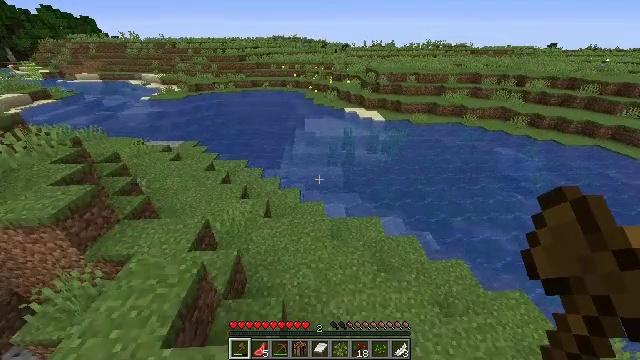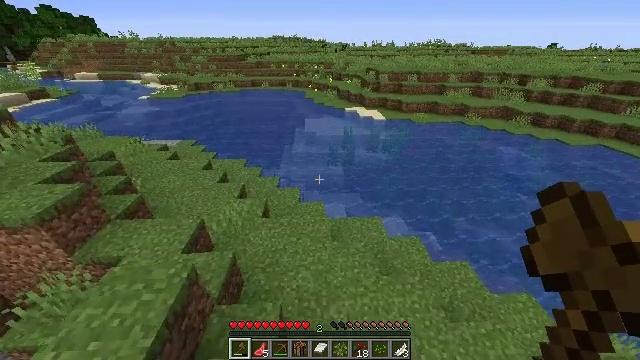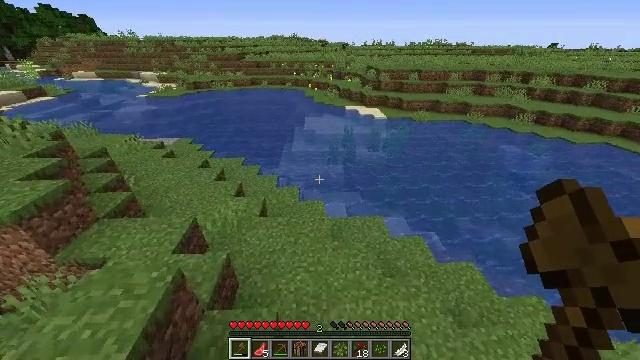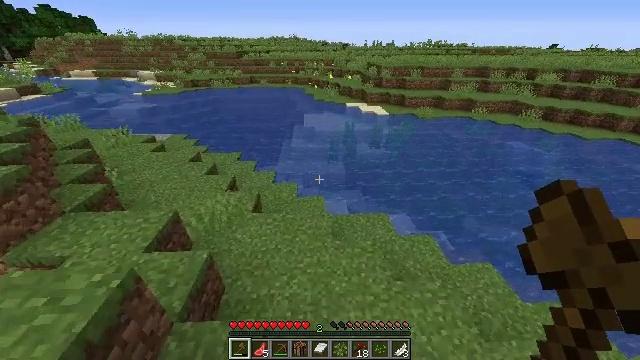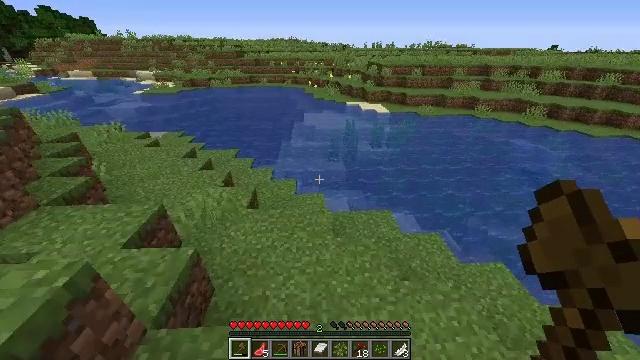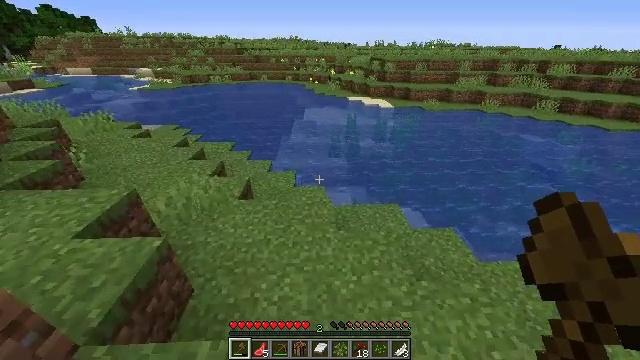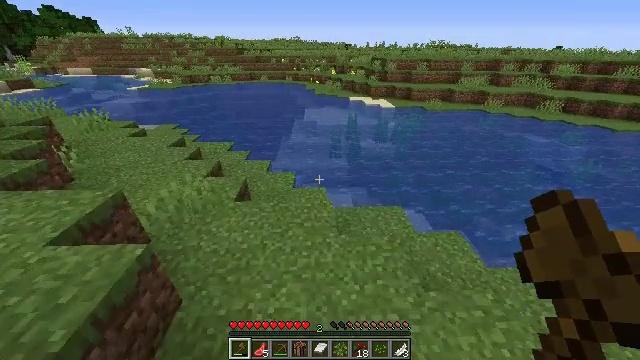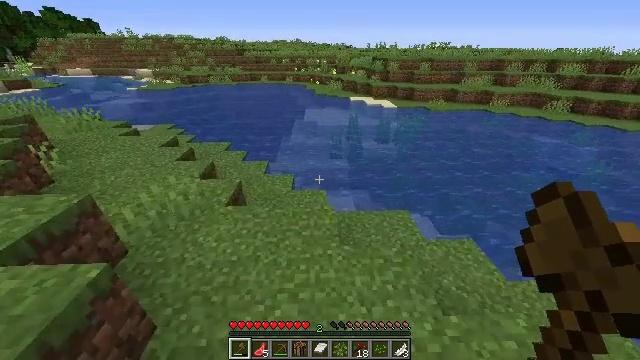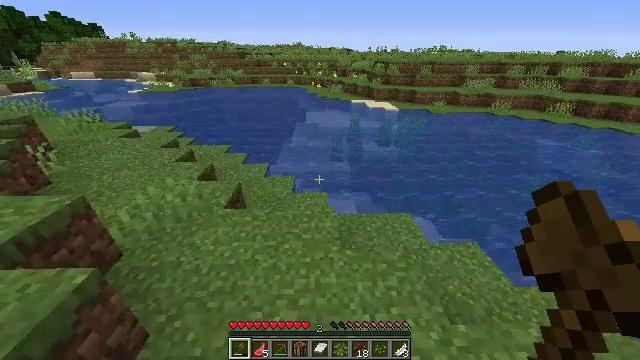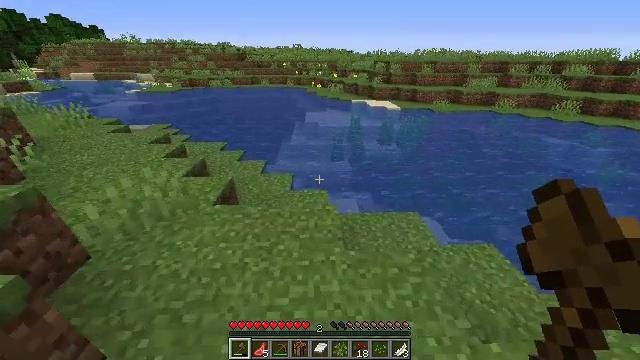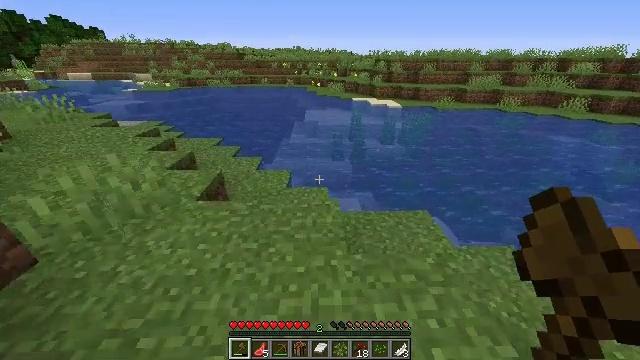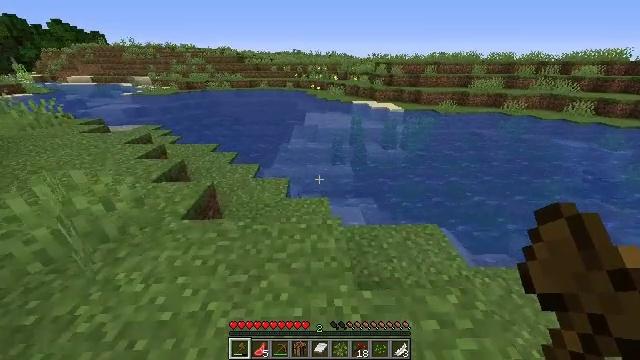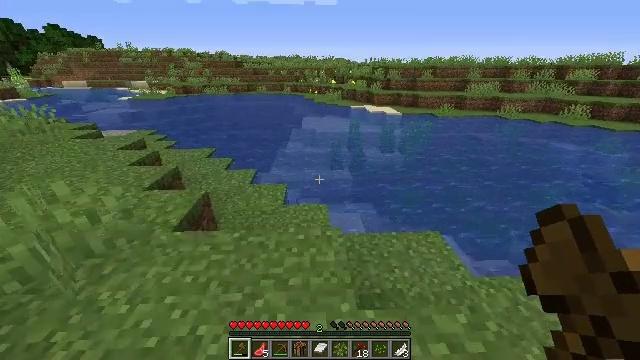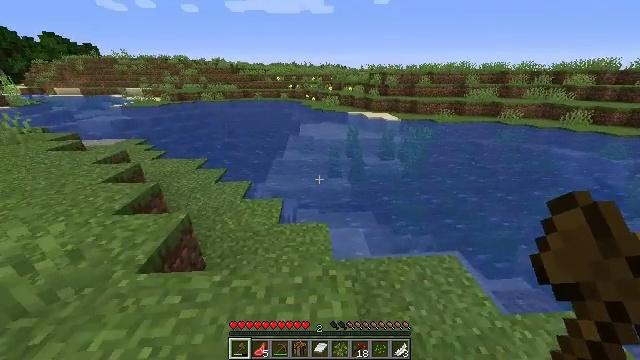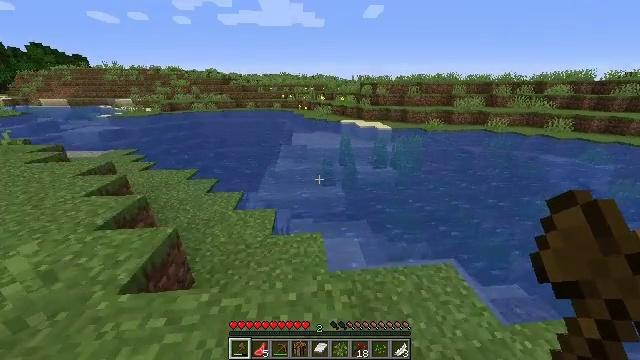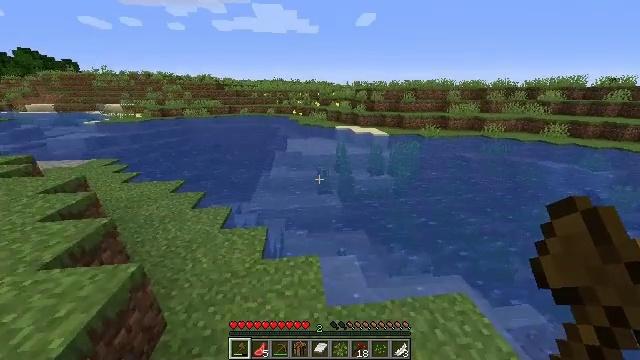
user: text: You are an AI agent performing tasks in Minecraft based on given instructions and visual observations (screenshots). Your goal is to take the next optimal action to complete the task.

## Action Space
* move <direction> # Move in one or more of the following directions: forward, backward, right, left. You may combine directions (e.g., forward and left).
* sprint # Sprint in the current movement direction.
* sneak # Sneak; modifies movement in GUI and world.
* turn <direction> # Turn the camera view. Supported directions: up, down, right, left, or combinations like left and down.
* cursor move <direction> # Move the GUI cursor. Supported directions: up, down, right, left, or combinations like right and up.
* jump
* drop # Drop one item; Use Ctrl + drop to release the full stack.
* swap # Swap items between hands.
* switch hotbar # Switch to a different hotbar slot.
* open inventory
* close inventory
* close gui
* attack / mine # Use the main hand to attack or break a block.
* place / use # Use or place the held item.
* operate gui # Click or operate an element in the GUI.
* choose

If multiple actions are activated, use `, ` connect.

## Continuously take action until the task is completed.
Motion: motion action
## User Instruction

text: Gather tall seagrass in the sea.
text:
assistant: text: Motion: move forward
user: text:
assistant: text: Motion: move forward
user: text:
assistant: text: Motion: move forward
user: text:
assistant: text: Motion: move forward
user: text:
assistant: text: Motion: move forward
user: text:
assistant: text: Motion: move forward
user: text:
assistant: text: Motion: move forward
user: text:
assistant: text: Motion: move forward
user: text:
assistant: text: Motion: move forward
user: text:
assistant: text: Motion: move forward
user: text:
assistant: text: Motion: move forward
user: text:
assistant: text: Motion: move forward
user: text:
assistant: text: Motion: move forward, turn up
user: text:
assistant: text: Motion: move forward, turn right and up
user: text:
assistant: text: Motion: move forward, turn right and up
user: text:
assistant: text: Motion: move forward, turn right and up
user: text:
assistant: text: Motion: move forward, turn right
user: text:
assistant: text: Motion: move forward
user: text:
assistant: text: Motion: move forward, jump
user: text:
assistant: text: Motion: move forward, jump
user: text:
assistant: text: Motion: move forward, jump
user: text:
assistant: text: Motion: move forward, jump
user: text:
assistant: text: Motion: move forward, jump
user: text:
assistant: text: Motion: move forward, jump
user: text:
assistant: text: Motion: move forward
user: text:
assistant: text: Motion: move forward
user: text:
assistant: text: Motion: move forward
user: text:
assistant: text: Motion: move forward
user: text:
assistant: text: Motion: move forward
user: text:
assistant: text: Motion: move forward, turn left and up